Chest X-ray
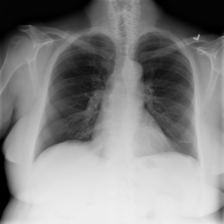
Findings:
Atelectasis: negative
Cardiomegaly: negative
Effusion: negative
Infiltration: negative
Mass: negative
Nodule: negative
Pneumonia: negative
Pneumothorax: negative
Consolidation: negative
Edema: negative
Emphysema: negative
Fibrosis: negative
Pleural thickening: negative
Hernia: negative